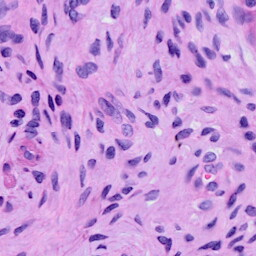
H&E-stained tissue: Cervix